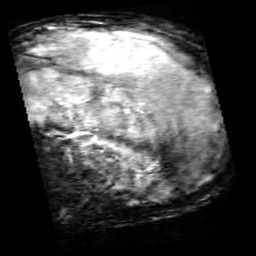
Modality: SWI
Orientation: sagittal
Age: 11
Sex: male
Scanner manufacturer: siemens
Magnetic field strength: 3 T
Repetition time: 0.027 s
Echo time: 0.02 s